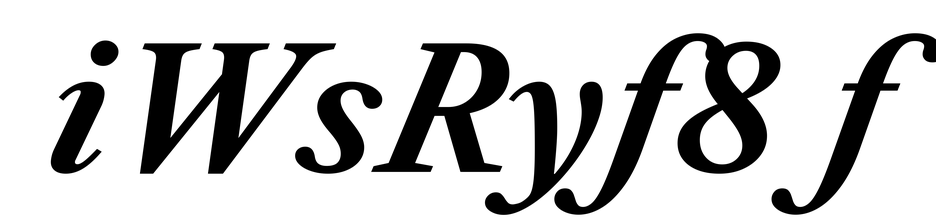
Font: LibreCaslonText-Italic_Bold_Italic